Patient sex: M
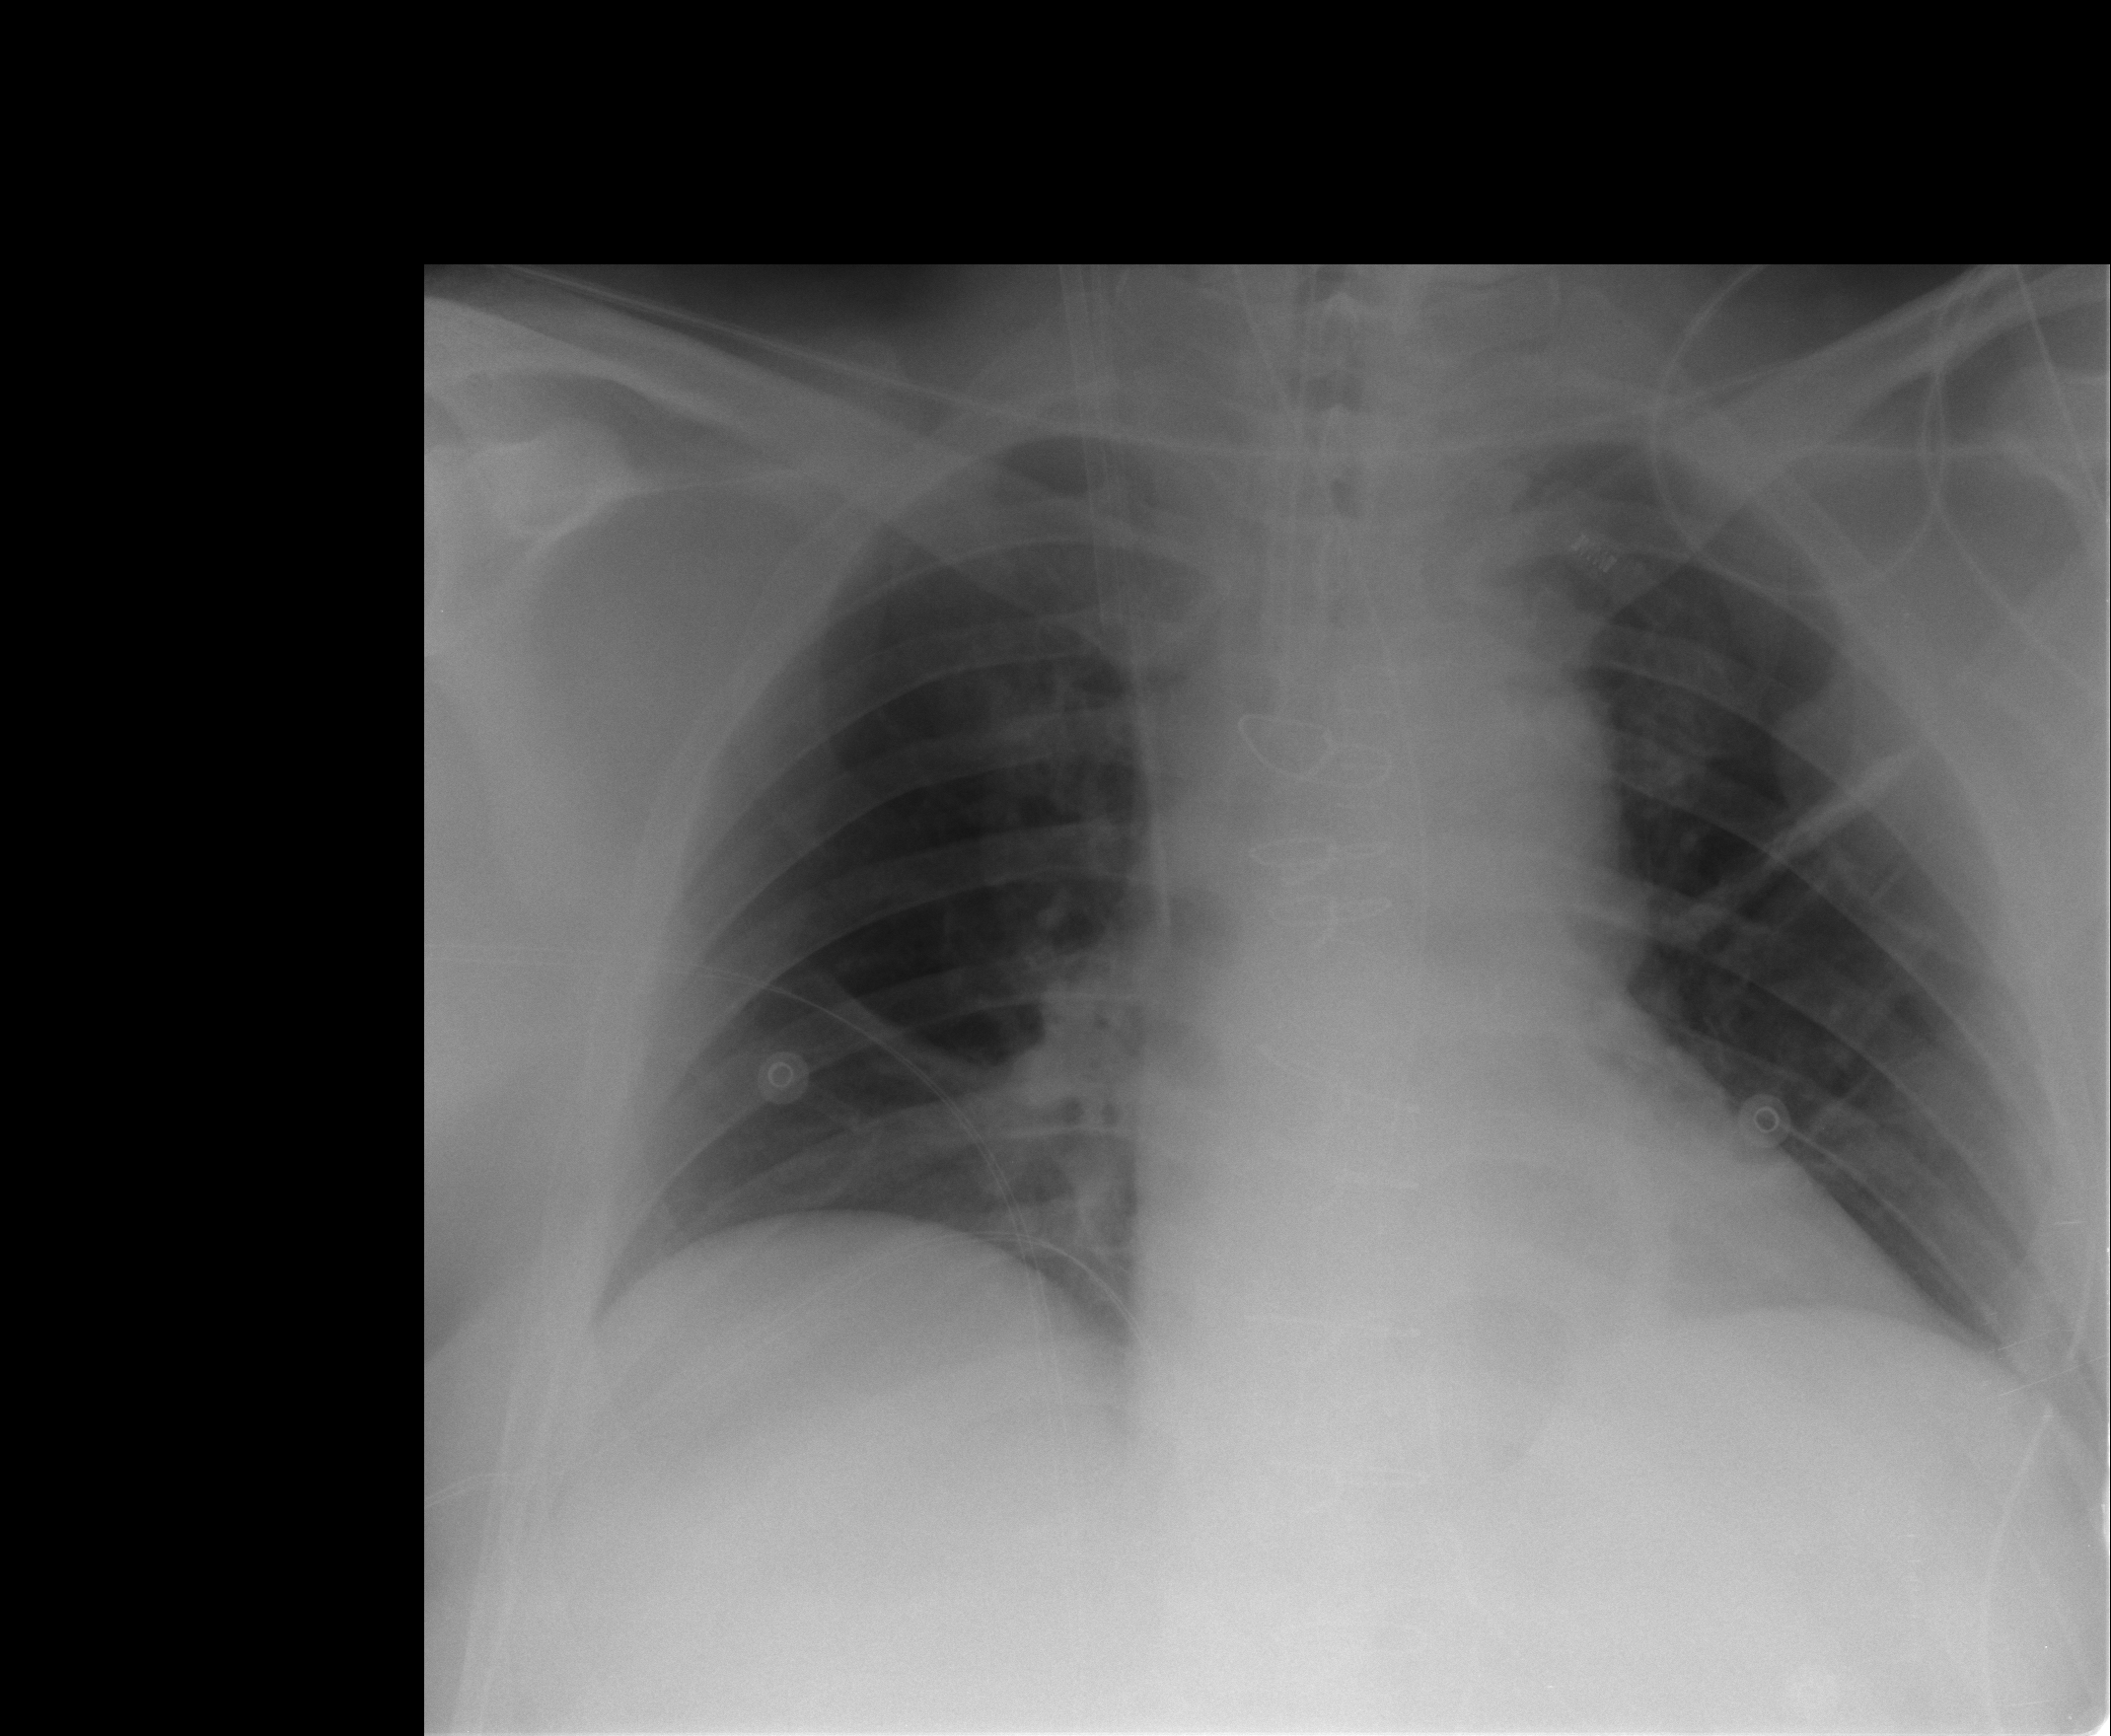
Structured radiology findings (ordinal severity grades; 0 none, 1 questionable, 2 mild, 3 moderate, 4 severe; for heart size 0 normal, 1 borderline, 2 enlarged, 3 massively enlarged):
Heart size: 0
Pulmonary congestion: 0
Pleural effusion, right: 0
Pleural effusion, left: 0
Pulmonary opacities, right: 0
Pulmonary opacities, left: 0
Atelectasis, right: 0
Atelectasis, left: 2